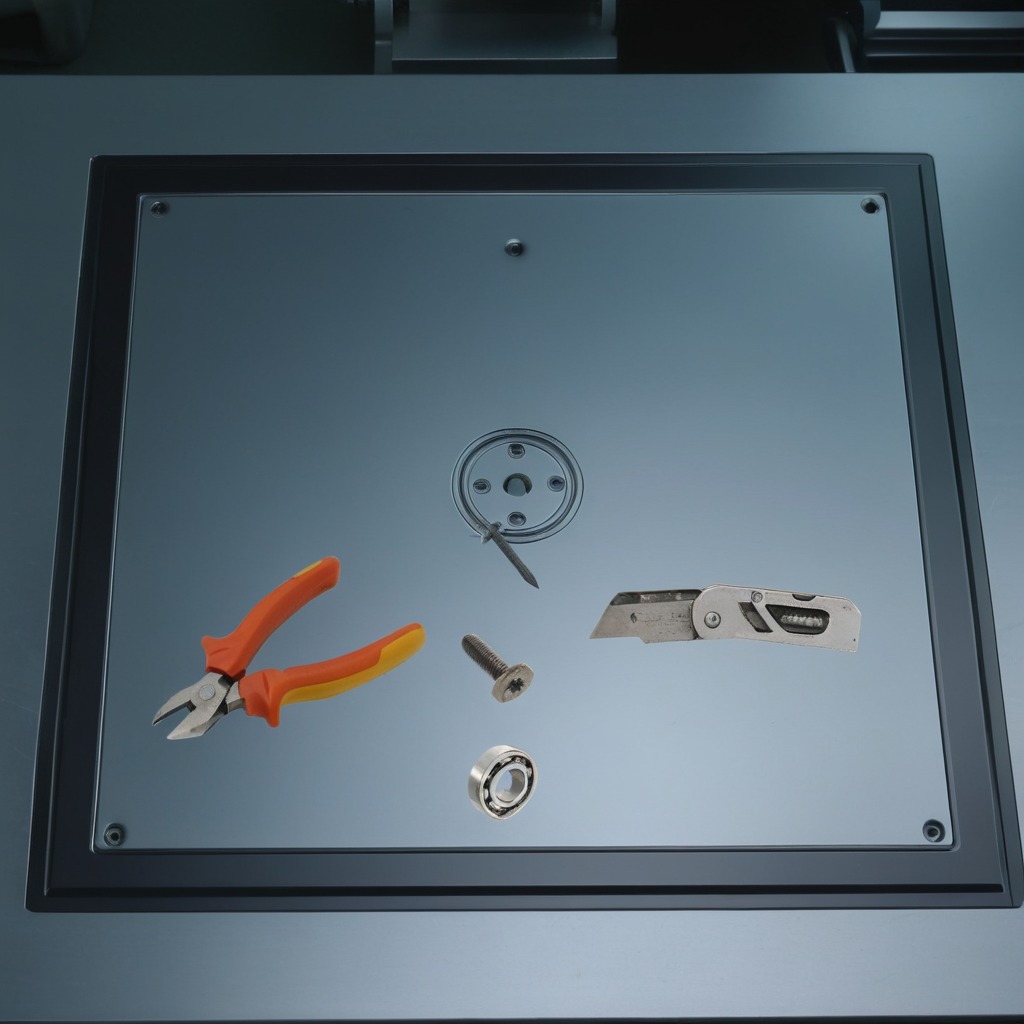
A ball bearing, a utility knife, a machine screw, an iron nail, and pliers are lying on a metal table in a machine shop under fluorescent lights.